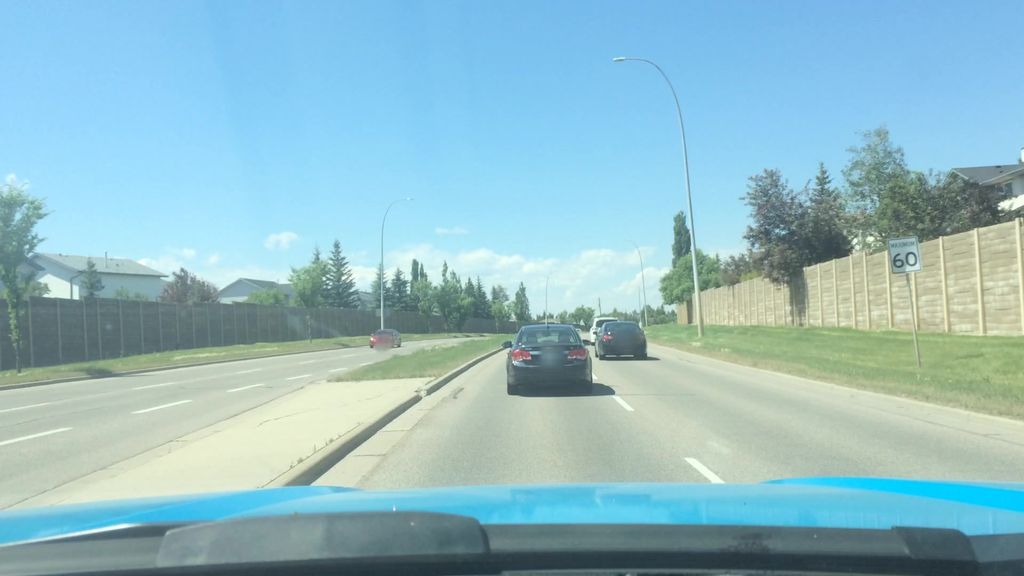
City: calgary